Interaction volume radius: 5 \u00c5
Interaction volume height: 10 \u00c5
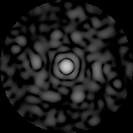
Disorder parameter: 0.8592